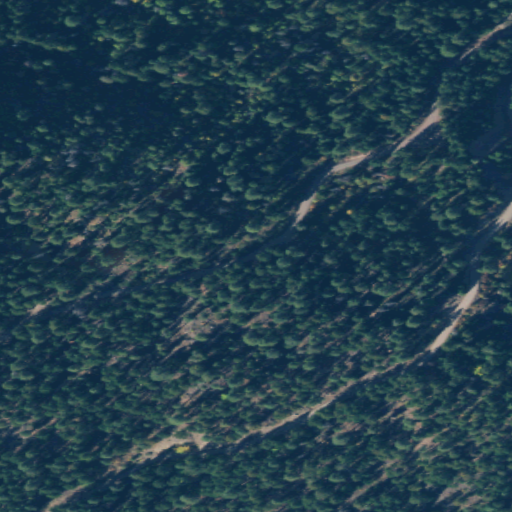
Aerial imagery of cape in Washington named Vista Point containing evergreen forest, low intensity development, and open development